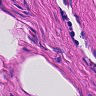
Metastatic tissue present: no